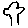
Label: tree